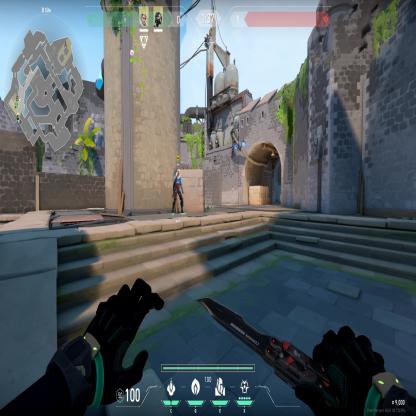
Label: teammate